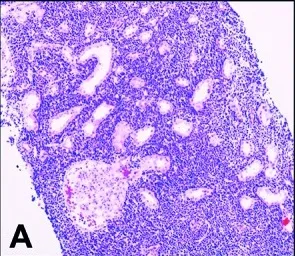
A: The kidney was diffusely involved with atypical small to medium blasts (H & E, x200).
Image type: pathology (h&e)